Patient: sex M, age 60
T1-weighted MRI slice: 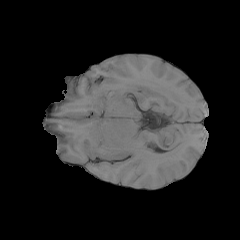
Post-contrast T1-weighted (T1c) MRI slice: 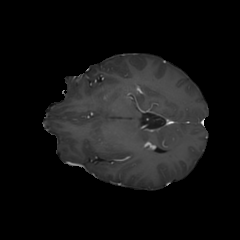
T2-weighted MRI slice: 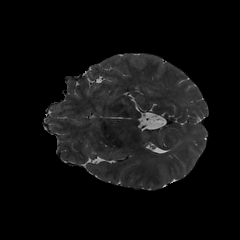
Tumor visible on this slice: no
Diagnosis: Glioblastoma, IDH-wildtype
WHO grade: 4